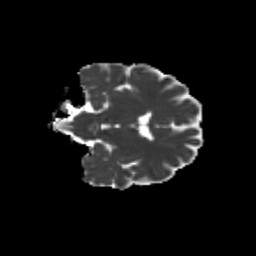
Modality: MD
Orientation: coronal
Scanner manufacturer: siemens
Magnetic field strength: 3 T
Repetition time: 9.2 s
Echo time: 0.084 s